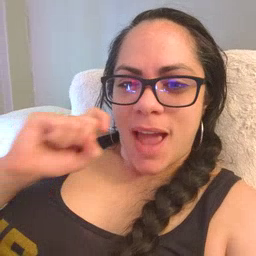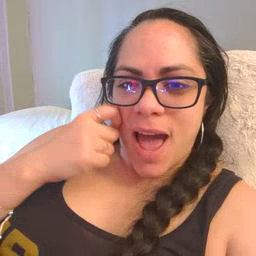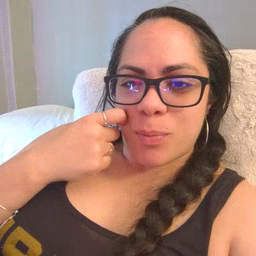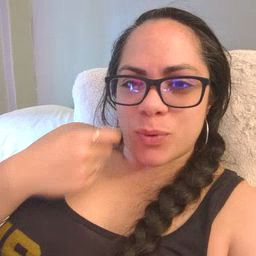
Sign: apple